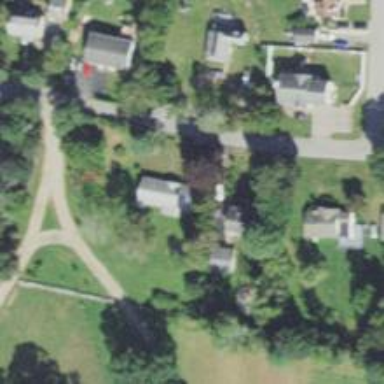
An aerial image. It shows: Residential driveway used as service road.